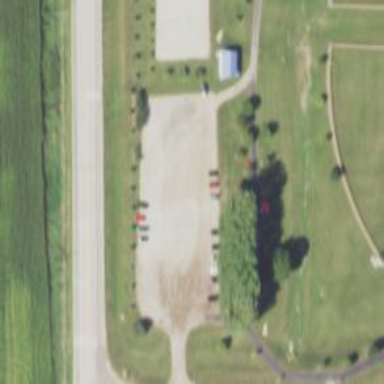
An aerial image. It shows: Disc golf tee area.